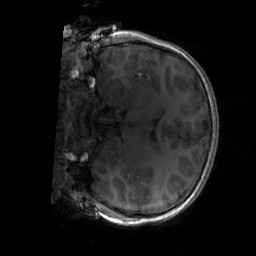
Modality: T1w
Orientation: coronal
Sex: male
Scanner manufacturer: siemens
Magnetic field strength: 3 T
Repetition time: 1.9 s
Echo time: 0.00243 s